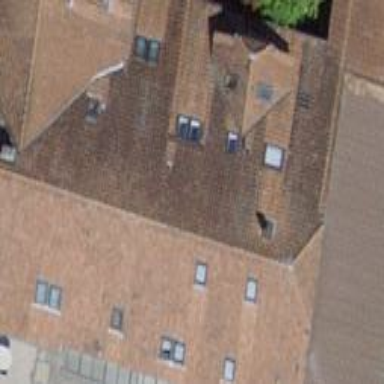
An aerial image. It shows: Building with half-hipped roof made of roof tiles.